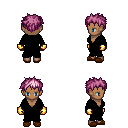
a pixel art fantasy rpg character, female body template, human, dark skin, black robe, white pants, pink bedhead hairstyle, gold gloves, brown slippers, four views (front, back, left, right), 2x2 character sprite sheet, small pixel art, hard edges, no anti-aliasing